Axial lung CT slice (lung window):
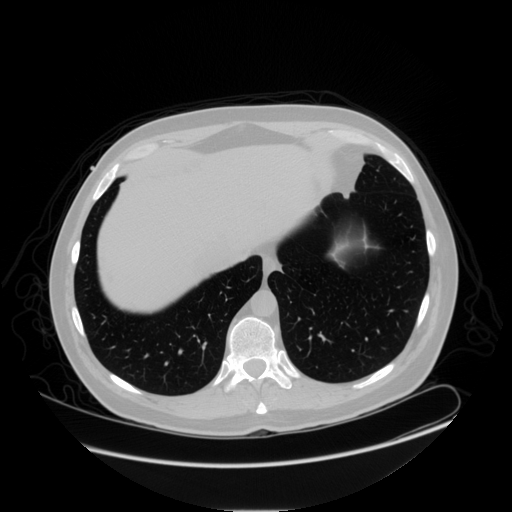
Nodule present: no